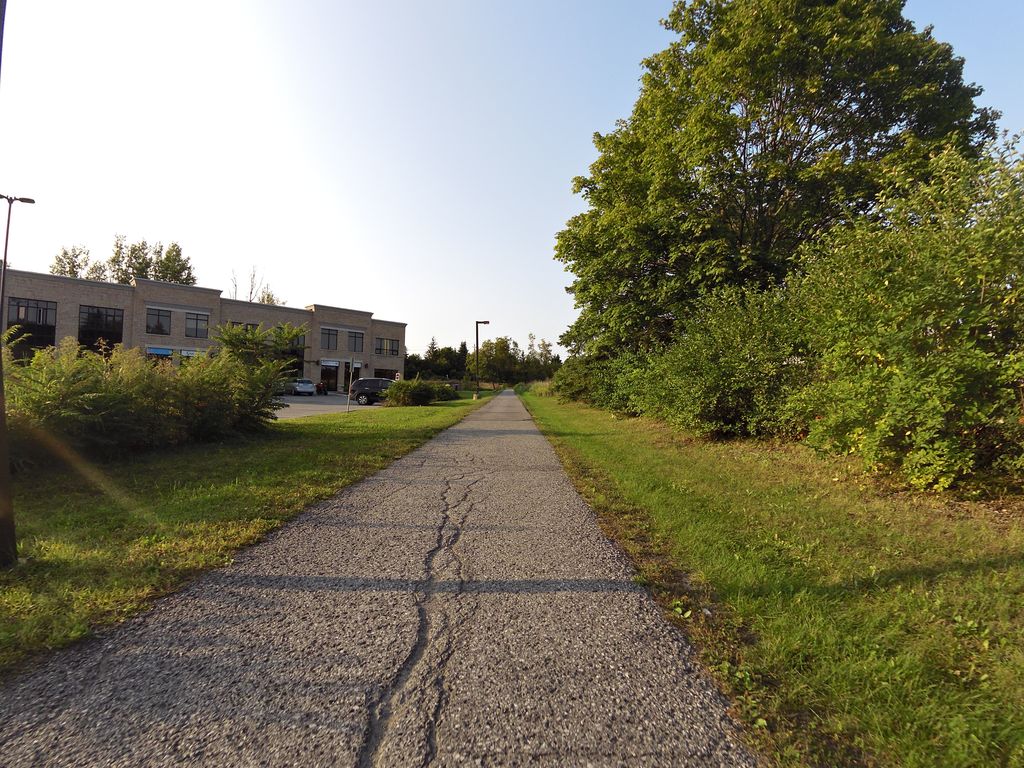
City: ottawa-gatineau